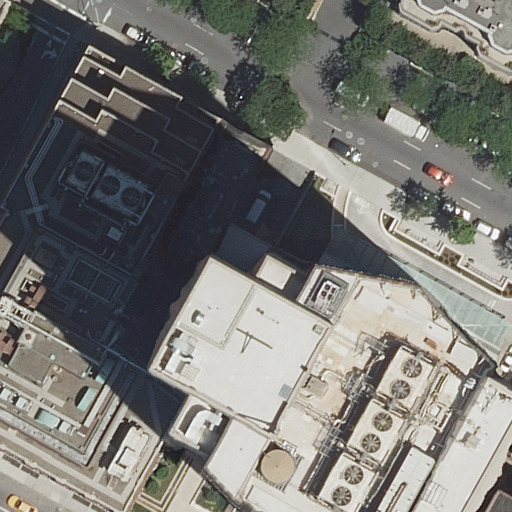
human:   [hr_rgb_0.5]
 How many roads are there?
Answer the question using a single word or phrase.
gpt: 5

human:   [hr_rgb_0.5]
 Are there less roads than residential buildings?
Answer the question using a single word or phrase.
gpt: yes

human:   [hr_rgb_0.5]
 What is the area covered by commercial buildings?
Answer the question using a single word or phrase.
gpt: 0m2

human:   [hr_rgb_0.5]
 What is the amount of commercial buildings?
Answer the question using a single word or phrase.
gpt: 0

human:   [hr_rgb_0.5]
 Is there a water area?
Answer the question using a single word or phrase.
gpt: no

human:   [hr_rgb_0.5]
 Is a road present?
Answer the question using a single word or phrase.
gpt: yes

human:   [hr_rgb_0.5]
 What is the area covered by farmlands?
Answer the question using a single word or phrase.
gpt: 0m2

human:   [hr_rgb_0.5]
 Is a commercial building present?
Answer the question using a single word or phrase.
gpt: no

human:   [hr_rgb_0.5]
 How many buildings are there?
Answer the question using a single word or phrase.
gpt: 7

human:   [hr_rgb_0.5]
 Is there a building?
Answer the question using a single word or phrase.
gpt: yes

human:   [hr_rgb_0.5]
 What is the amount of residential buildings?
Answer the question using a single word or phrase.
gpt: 7

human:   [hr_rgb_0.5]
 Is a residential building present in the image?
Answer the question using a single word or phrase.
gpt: yes

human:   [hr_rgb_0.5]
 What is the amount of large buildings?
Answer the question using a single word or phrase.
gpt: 4

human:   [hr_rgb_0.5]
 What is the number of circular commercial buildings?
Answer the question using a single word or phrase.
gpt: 0

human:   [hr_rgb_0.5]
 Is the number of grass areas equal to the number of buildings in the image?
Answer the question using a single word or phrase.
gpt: no

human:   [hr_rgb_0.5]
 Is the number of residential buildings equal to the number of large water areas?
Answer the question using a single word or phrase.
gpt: no

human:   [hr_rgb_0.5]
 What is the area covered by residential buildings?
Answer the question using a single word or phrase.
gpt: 3040m2

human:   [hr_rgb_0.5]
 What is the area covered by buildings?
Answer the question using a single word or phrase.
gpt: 3040m2

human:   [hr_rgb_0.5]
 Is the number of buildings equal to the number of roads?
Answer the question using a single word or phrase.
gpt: no

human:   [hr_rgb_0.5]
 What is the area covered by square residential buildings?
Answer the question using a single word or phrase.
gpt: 0m2

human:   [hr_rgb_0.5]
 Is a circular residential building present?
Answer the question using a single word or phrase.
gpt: no

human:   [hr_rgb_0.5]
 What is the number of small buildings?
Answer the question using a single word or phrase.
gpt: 2

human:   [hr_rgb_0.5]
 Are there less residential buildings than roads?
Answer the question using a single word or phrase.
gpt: no

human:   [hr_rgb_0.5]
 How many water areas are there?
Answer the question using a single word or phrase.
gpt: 0

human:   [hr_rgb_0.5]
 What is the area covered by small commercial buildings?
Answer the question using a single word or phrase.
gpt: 0m2

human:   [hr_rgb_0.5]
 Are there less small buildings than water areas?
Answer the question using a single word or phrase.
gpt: no

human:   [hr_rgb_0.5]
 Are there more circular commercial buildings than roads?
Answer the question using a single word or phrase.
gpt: no

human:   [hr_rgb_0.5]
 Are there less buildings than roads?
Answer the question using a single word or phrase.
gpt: no

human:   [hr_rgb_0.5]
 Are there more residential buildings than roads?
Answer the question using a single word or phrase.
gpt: yes

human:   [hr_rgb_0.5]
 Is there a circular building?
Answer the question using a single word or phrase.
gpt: no

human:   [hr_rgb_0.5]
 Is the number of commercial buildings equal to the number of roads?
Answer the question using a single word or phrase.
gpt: no

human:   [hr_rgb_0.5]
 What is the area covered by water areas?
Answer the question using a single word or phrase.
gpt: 0m2

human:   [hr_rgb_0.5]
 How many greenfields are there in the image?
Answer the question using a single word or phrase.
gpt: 0

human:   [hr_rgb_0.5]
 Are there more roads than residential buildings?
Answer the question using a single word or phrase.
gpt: no

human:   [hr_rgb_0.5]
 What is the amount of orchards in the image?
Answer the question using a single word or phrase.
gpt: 0

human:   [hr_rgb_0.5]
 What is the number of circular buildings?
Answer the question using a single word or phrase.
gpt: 0

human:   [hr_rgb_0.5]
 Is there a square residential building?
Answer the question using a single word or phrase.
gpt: no

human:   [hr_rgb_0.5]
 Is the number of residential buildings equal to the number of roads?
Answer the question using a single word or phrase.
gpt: no

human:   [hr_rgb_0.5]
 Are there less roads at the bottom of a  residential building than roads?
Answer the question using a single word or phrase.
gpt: yes

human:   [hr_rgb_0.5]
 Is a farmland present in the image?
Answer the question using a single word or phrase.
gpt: no

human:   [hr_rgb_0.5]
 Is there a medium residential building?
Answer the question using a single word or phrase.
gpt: yes

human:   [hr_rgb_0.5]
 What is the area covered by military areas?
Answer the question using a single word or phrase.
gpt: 0m2

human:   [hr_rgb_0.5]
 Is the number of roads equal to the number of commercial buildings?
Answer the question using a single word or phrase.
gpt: no

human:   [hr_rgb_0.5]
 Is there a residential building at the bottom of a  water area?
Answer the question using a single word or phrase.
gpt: no

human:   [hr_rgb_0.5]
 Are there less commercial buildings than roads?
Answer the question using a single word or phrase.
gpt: yes

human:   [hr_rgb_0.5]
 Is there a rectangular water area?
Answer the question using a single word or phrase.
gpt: no

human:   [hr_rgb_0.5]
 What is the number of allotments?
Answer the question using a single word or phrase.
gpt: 0

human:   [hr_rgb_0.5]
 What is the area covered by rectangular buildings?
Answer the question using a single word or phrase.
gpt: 553m2

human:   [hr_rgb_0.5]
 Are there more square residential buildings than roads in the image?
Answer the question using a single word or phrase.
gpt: no

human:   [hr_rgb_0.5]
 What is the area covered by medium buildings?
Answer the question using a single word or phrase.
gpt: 410m2

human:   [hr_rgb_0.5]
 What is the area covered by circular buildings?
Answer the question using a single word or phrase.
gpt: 0m2

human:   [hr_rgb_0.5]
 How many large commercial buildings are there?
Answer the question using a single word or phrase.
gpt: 0

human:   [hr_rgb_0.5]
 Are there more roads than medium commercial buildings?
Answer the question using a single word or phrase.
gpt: yes

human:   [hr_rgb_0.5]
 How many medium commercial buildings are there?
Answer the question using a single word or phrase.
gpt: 0

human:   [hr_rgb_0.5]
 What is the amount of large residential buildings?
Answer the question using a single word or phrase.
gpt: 4

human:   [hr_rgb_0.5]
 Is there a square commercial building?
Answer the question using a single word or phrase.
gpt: no

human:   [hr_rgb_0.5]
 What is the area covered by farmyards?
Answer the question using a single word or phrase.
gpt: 0m2

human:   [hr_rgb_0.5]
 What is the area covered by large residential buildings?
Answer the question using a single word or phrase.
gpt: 2595m2

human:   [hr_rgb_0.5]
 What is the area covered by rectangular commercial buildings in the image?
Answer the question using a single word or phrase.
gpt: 0m2

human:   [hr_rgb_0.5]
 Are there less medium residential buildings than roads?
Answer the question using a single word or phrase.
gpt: yes

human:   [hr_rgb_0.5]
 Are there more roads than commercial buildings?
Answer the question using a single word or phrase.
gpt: yes

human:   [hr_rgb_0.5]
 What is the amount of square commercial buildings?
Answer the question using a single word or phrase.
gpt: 0

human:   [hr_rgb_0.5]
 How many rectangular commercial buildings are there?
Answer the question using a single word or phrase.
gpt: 0

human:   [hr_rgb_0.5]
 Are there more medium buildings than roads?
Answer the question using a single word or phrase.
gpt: no